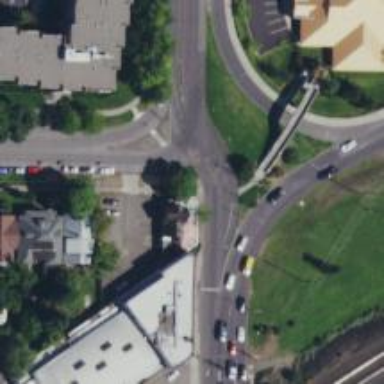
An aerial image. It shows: Unmarked crossing with pedestrian island.